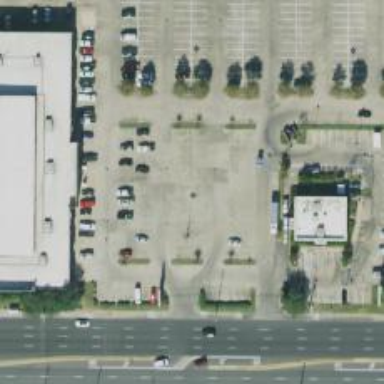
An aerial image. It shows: Parking space is available.